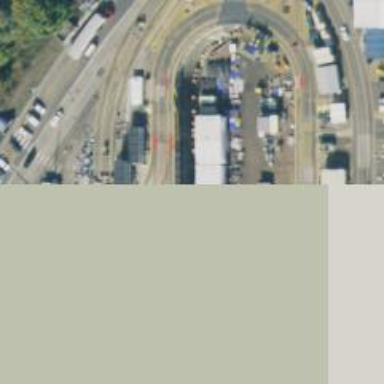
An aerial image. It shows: Railway crossing.